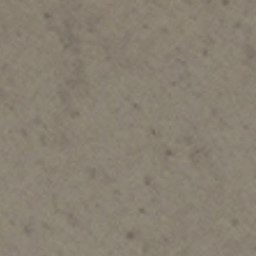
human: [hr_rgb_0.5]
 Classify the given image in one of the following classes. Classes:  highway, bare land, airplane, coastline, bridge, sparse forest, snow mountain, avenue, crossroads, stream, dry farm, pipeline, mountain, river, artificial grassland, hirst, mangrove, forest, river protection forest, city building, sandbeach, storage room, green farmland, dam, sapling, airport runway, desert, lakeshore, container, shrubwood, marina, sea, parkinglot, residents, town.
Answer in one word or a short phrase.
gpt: bare land